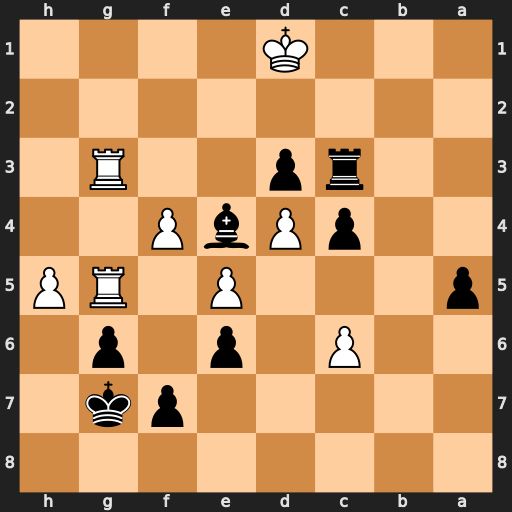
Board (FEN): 8/5pk1/2P1p1p1/p3P1RP/2pPbP2/2rp2R1/8/3K4
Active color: b
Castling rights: -
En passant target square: -
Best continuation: Bxc6 hxg6 Ba4+ Ke1 Rc1+ Kf2 Rf1+ Kxf1 d2 gxf7+ Kxf7 Rg7+ Ke8 Rg8+ Kd7 R3g7+ Kc6 d5+ Kc5 Rc8+ Kd4